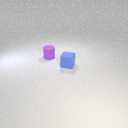
small purple rubber cylinder to the left of small blue rubber cube